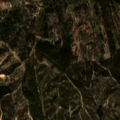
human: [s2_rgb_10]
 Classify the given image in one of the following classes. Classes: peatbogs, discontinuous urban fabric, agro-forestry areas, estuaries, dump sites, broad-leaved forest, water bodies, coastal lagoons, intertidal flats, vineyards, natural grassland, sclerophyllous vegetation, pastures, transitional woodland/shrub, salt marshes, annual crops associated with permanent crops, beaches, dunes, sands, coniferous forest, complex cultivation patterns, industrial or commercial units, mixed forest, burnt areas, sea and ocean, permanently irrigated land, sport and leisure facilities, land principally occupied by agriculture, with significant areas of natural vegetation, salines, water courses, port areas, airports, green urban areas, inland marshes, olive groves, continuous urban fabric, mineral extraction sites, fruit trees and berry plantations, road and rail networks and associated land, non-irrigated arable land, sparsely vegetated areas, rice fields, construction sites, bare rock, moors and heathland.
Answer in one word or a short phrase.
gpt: non-irrigated arable land, olive groves, land principally occupied by agriculture, with significant areas of natural vegetation, agro-forestry areas, broad-leaved forest, transitional woodland/shrub